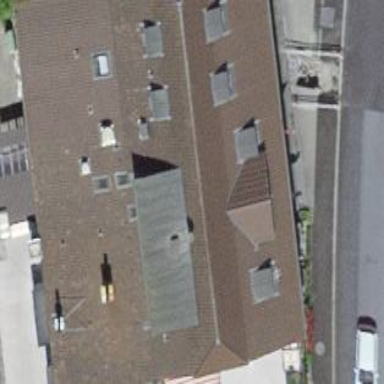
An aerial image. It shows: Restaurant in building.